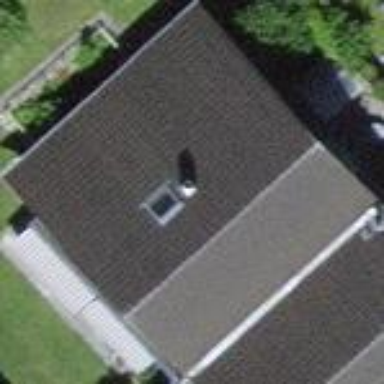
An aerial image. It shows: Semidetached house with gabled roof.